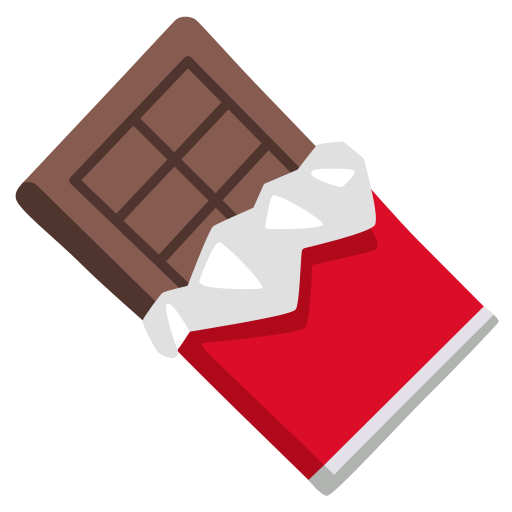
Emoji: 🍫